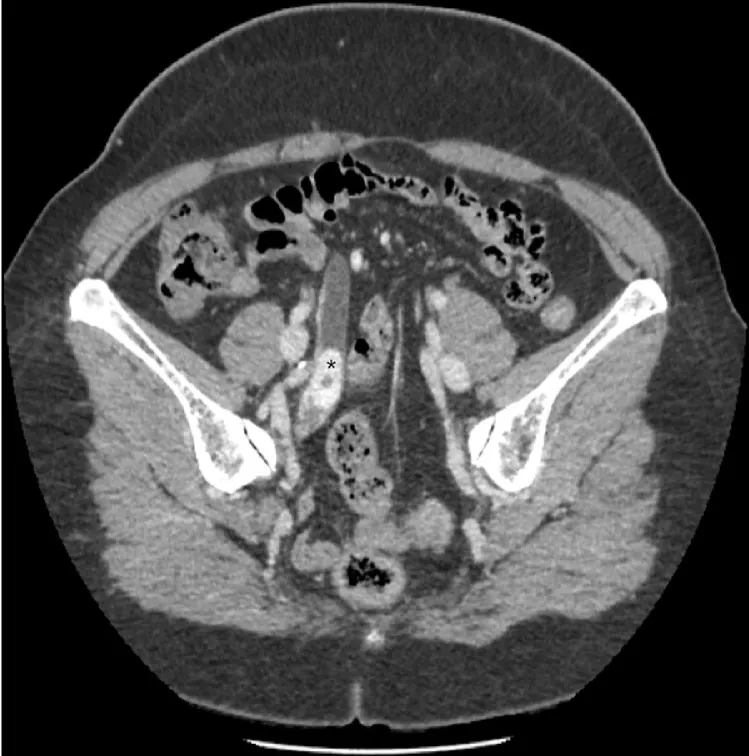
Oblique reconstruction late portal phase CT scan showing the tumor (asterisk) totally filling the right ureter.
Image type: radiology (ct)